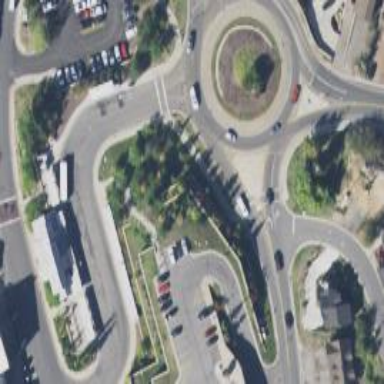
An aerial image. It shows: Secondary road leading to roundabout.